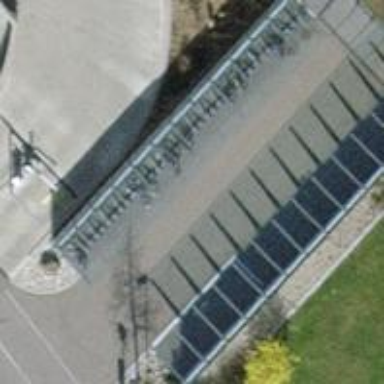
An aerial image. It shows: Bicycle parking area with asphalt surface.